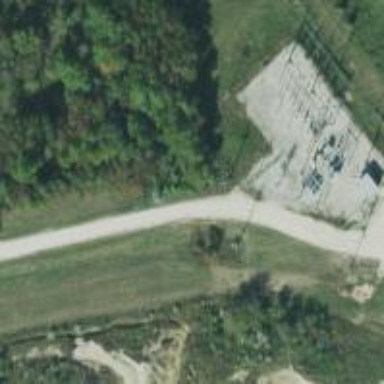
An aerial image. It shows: Outdoor industrial substation.